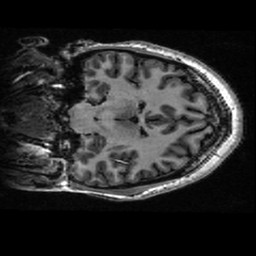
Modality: T1w
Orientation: coronal
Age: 21
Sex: female
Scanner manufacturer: ge
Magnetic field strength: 3 T
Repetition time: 0.01144 s
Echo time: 0.005012 s